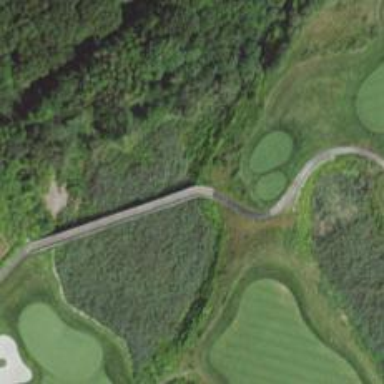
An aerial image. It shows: Path bridge over golf cartpath.